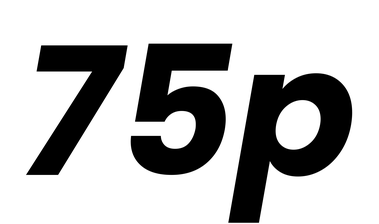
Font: Poppins-BoldItalic